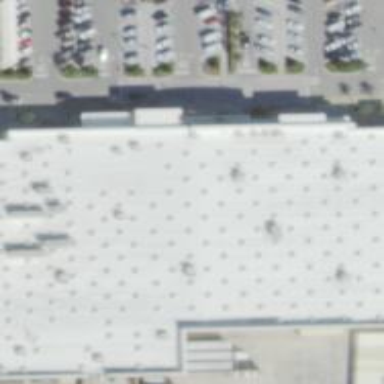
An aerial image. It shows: Flat-roofed supermarket building.